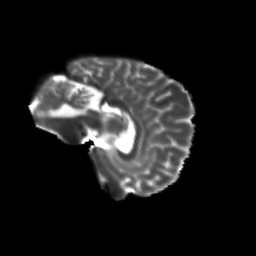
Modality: T2w
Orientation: sagittal
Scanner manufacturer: siemens
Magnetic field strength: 3 T
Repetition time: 9.2 s
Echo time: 0.084 s